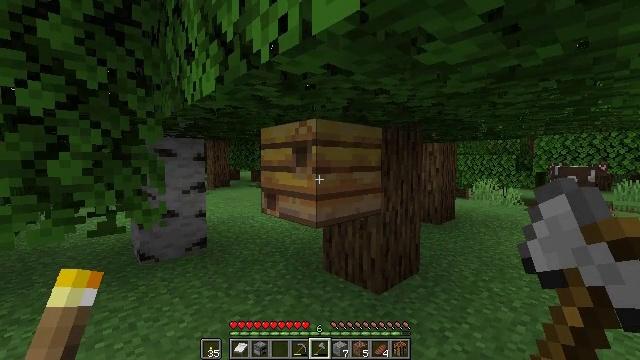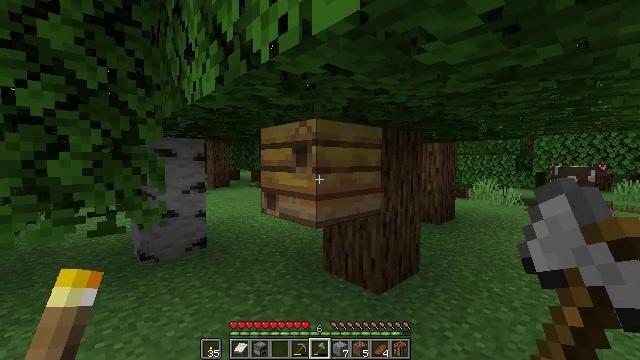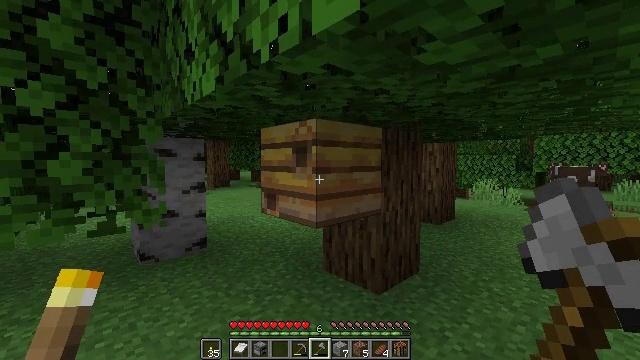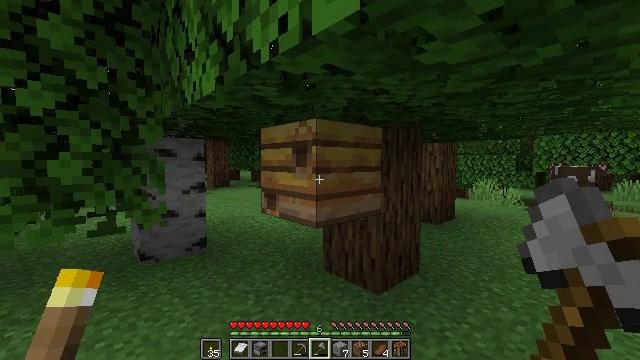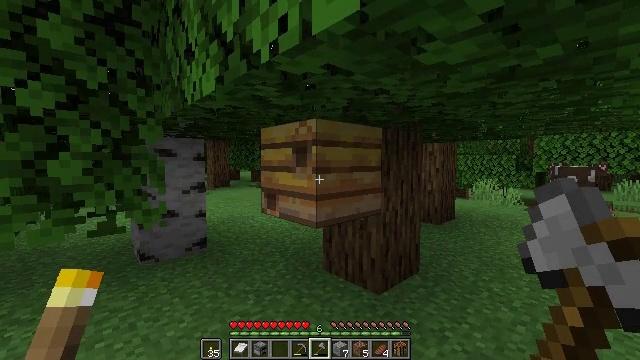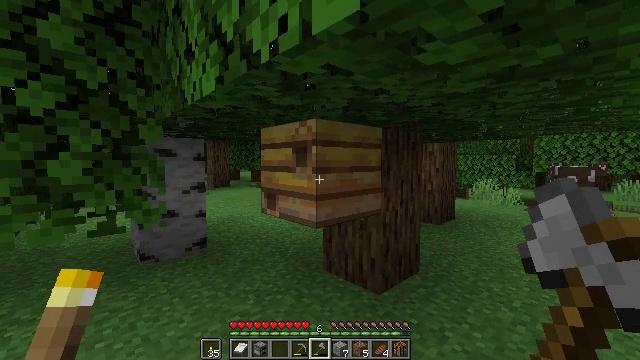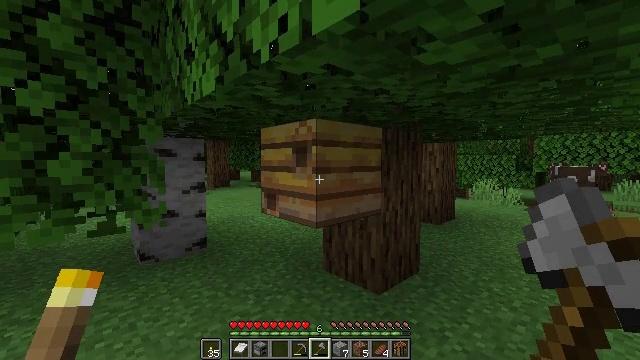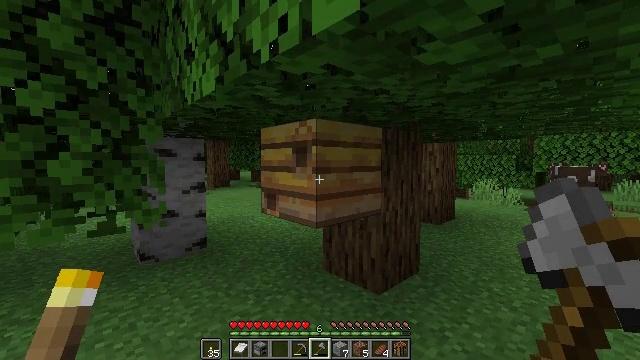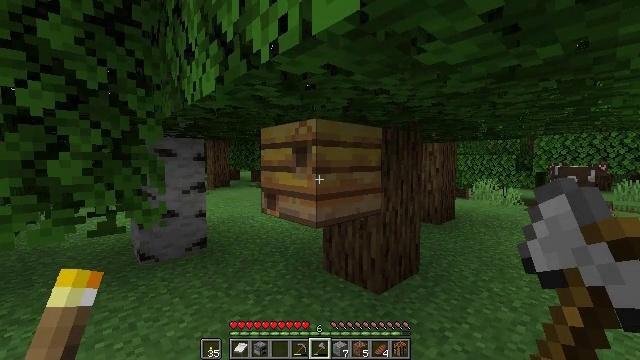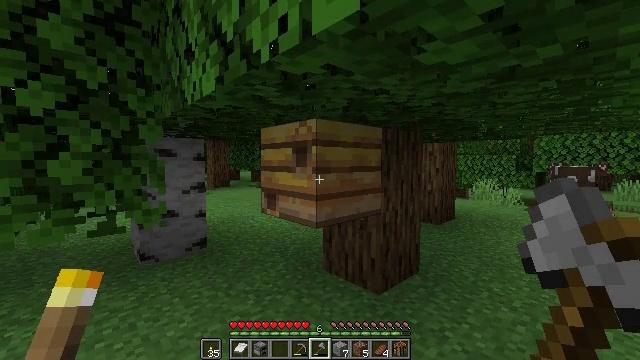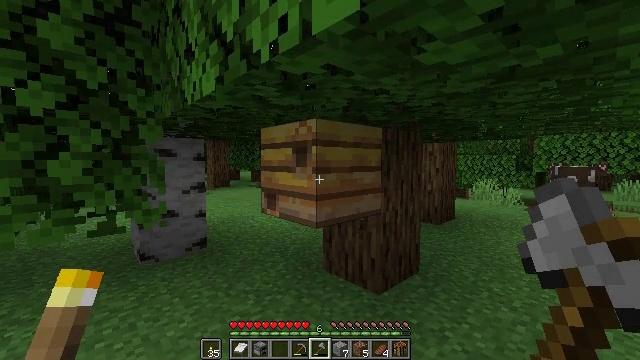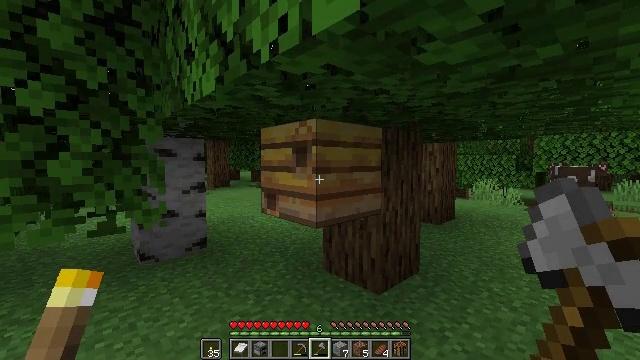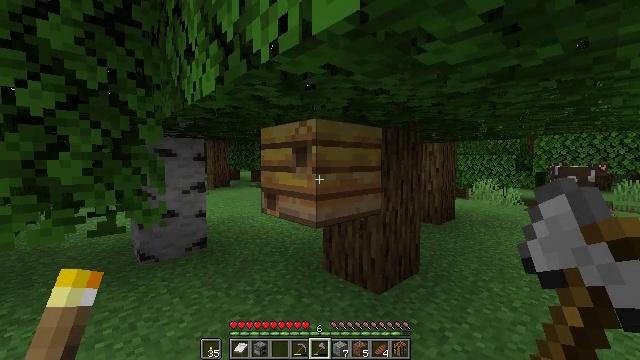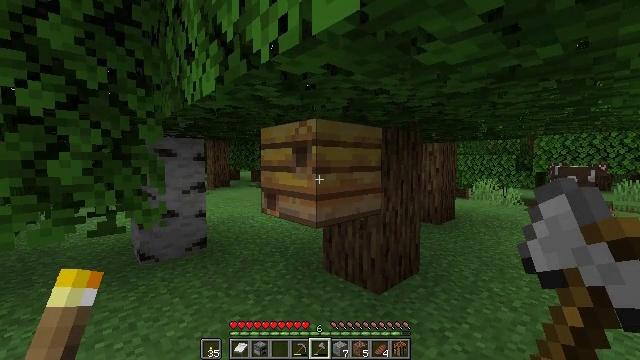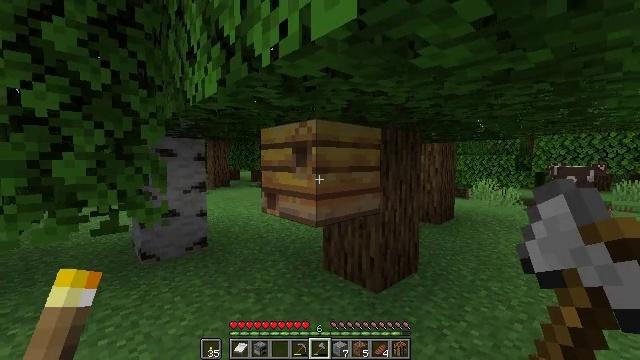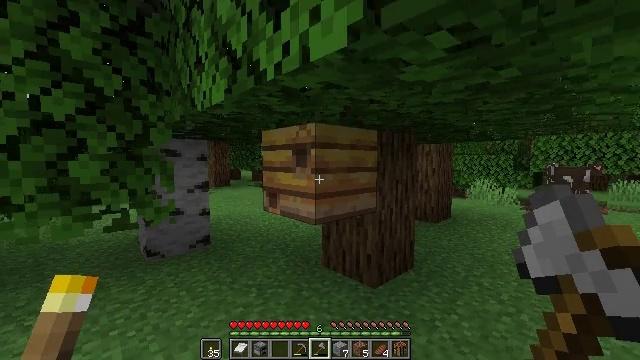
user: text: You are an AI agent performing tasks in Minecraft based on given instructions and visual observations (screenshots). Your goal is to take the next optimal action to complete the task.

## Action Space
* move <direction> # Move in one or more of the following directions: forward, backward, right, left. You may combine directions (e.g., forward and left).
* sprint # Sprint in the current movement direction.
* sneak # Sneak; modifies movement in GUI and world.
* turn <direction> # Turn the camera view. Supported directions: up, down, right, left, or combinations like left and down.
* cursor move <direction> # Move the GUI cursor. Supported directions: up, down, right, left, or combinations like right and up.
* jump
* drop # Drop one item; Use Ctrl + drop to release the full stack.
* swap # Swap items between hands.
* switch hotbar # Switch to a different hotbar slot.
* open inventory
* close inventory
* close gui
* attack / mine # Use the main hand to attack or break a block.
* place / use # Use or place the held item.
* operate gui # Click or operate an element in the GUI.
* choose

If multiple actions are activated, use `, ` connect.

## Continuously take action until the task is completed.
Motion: motion action
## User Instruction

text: Obtain a bee nest using a tool.
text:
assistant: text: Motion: no_op
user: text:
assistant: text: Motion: no_op
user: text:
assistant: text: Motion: no_op
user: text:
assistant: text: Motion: no_op
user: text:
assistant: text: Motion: no_op
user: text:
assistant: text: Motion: no_op
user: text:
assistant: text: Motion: no_op
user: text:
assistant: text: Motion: no_op
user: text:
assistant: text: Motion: no_op
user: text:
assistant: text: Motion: no_op
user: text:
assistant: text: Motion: no_op
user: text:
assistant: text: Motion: no_op
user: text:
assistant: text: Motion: no_op
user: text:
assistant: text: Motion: move back
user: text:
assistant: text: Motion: move back
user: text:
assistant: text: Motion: move back
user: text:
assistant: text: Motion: move back
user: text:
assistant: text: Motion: move back
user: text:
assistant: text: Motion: move back
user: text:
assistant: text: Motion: move back
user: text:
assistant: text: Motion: move back
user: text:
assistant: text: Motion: no_op
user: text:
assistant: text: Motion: no_op
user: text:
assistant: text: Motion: no_op
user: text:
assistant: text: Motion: no_op
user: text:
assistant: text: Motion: no_op
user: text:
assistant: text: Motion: no_op
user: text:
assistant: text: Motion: no_op
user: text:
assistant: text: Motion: move forward
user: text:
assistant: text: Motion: move forward